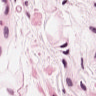
Metastatic tissue present: no